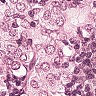
Metastatic tissue present: yes